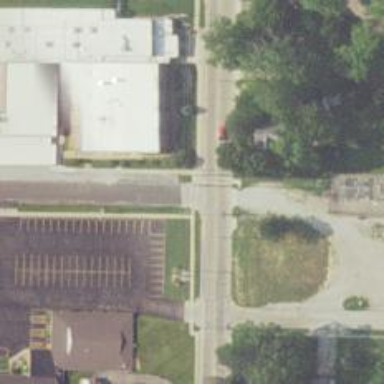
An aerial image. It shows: Asphalt footway with uncontrolled crossing. The crossing has lines markings.